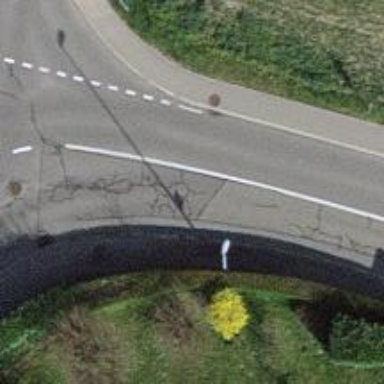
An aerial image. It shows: Hedge barrier.